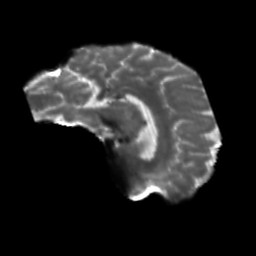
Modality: T2w
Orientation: sagittal
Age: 50
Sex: female
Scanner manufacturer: siemens
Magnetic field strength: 3 T
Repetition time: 5.25 s
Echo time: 0.08 s